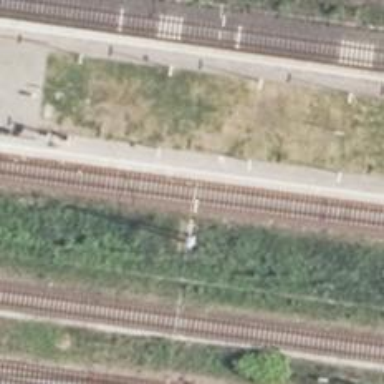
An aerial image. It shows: Public transport stop position along the railway.